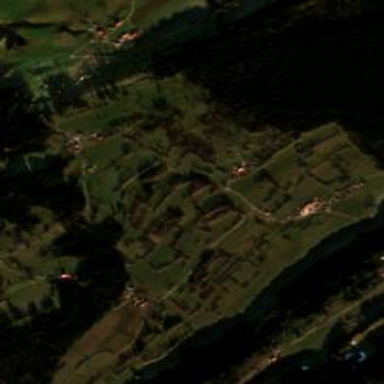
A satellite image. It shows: Small hamlet.